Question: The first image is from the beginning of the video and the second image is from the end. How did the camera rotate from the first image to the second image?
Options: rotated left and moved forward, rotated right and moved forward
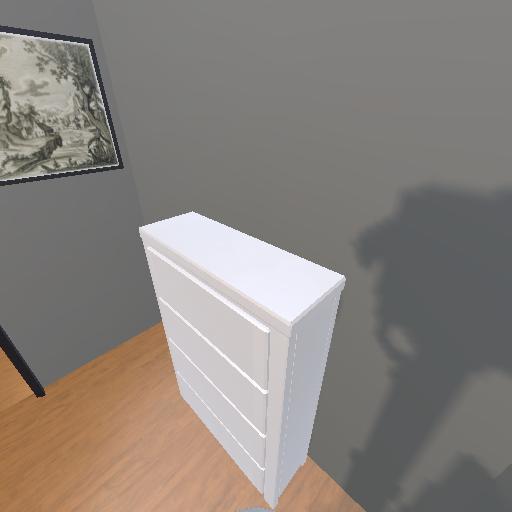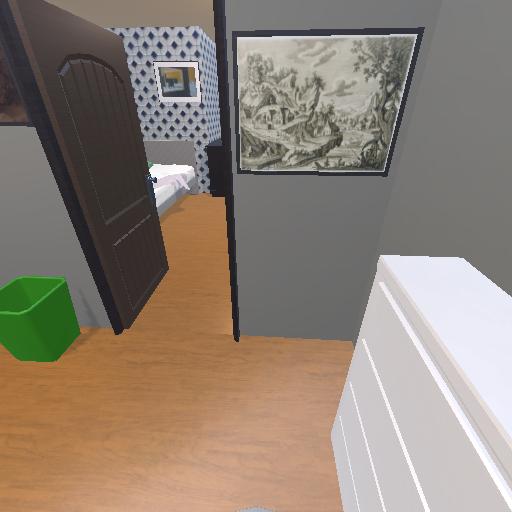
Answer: rotated left and moved forward